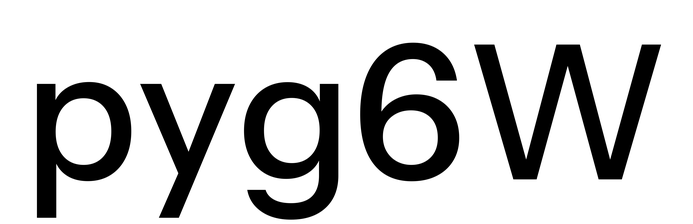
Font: InstrumentSans_Medium